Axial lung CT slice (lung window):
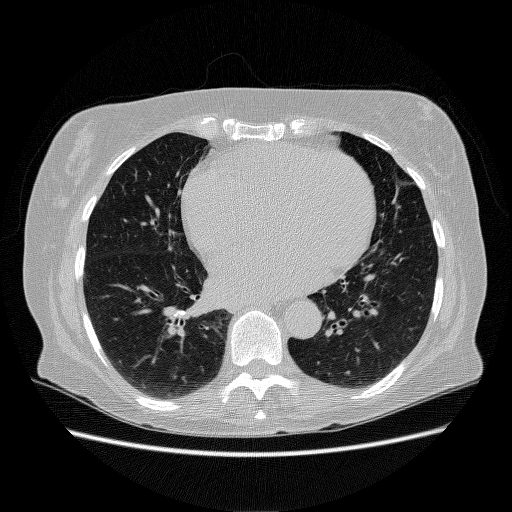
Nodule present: no